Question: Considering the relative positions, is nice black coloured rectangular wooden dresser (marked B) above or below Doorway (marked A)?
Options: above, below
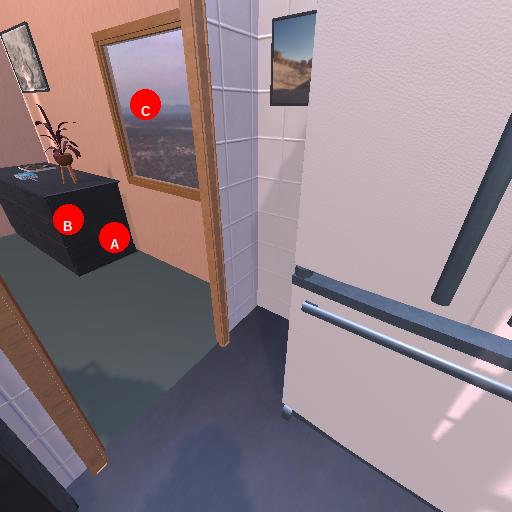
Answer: above